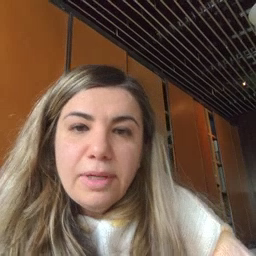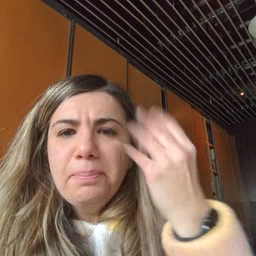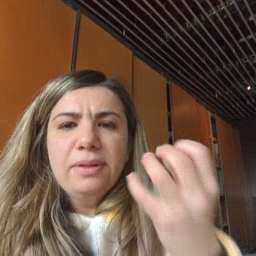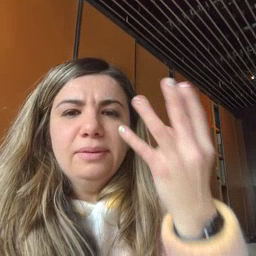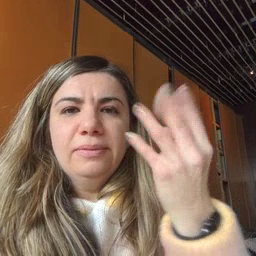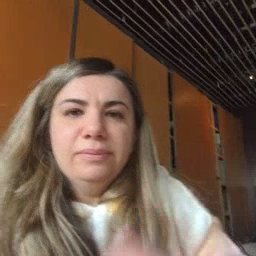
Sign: many